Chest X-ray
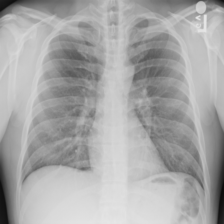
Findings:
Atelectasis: negative
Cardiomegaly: negative
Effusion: negative
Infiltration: negative
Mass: negative
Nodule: negative
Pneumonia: negative
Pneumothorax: negative
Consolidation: negative
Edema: negative
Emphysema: negative
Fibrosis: negative
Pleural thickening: negative
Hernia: negative